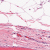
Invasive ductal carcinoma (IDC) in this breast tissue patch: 0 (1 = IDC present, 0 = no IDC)